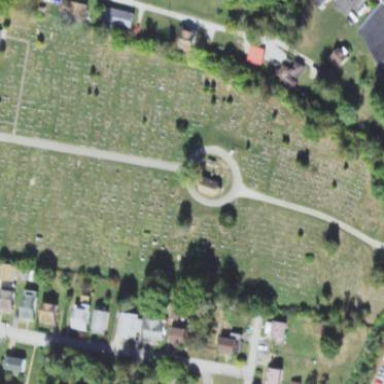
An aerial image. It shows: Cemetery.